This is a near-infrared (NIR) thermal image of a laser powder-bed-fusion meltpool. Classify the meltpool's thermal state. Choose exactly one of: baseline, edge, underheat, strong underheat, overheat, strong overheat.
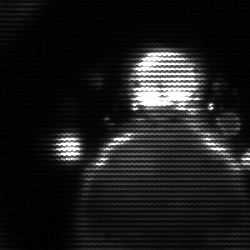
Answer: edge